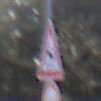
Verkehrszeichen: SchleuderOderRutschgefahr
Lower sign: VerbotUeberholenEinspurigeFahrzeuge
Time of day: MorningAfternoon
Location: Outdoor (Nature)
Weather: Clear
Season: Winter
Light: Natural